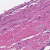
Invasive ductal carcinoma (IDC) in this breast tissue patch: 0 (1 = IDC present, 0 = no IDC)